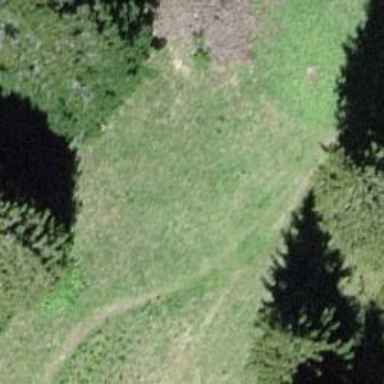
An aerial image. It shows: Needle-leaved tree in nature.